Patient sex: F
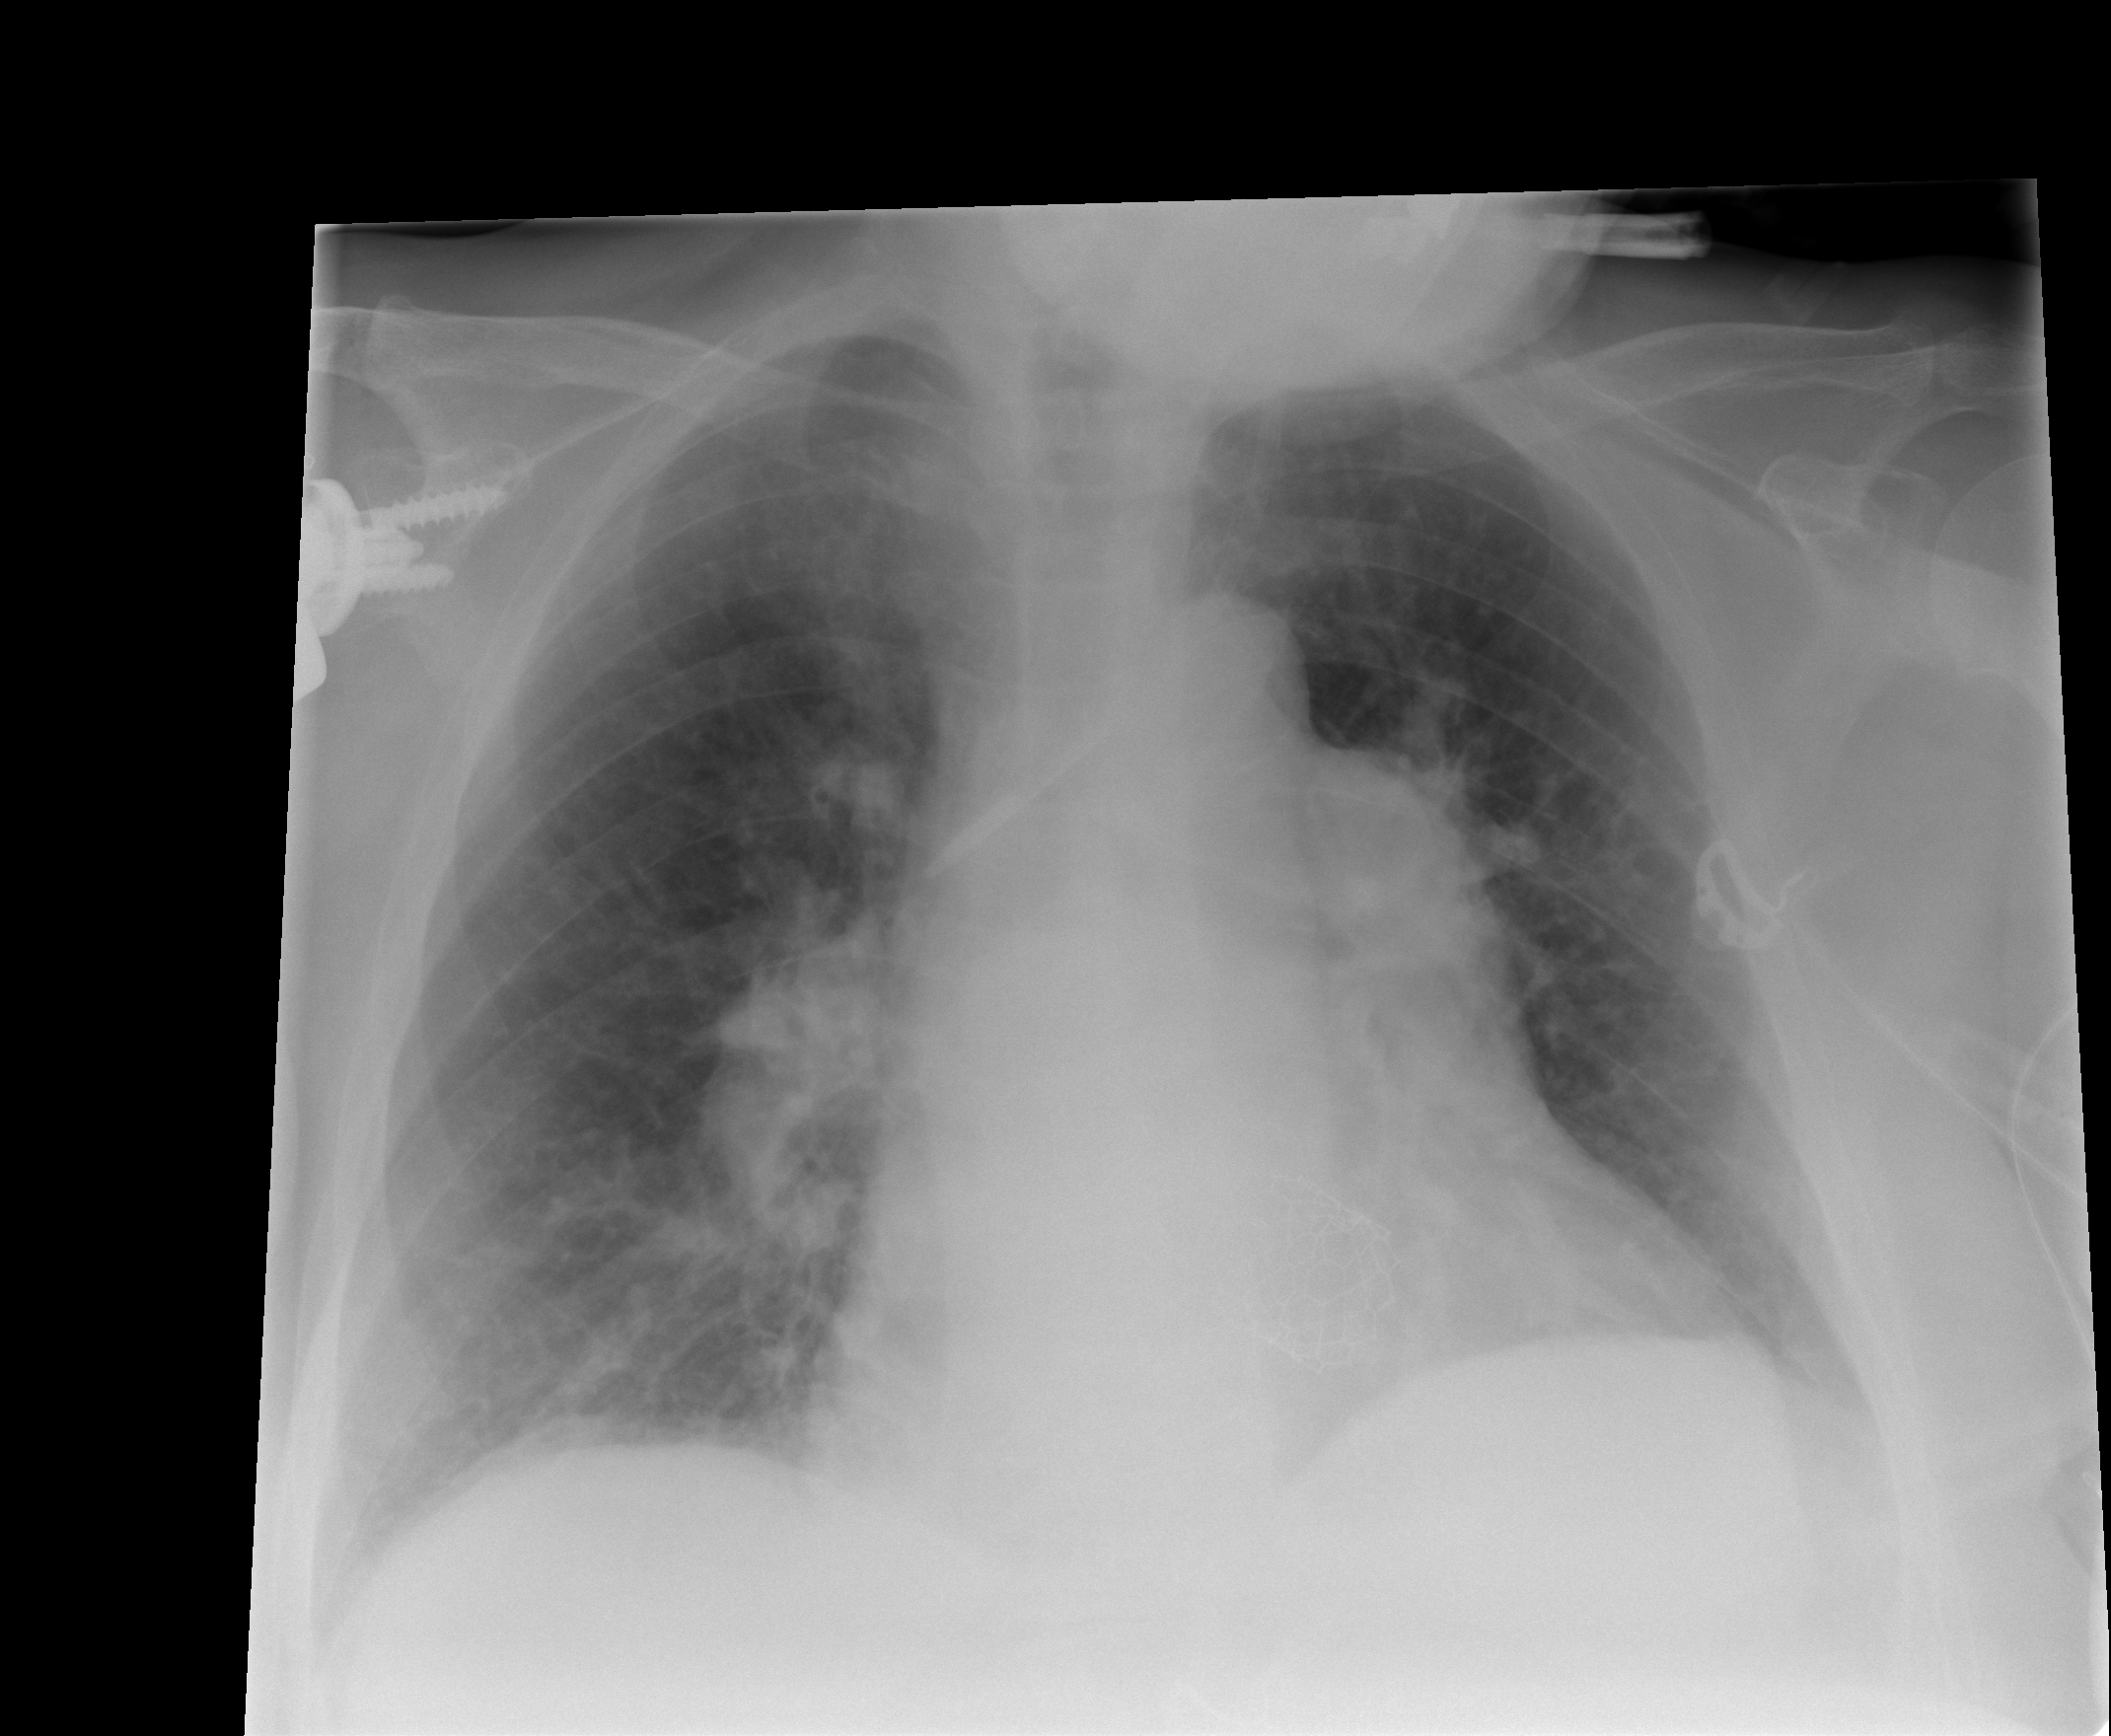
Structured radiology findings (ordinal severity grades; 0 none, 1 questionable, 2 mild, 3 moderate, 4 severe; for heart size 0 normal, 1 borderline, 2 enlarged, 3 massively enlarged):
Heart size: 2
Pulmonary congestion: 2
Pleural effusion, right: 2
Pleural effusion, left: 2
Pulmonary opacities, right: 2
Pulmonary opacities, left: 2
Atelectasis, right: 2
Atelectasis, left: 2